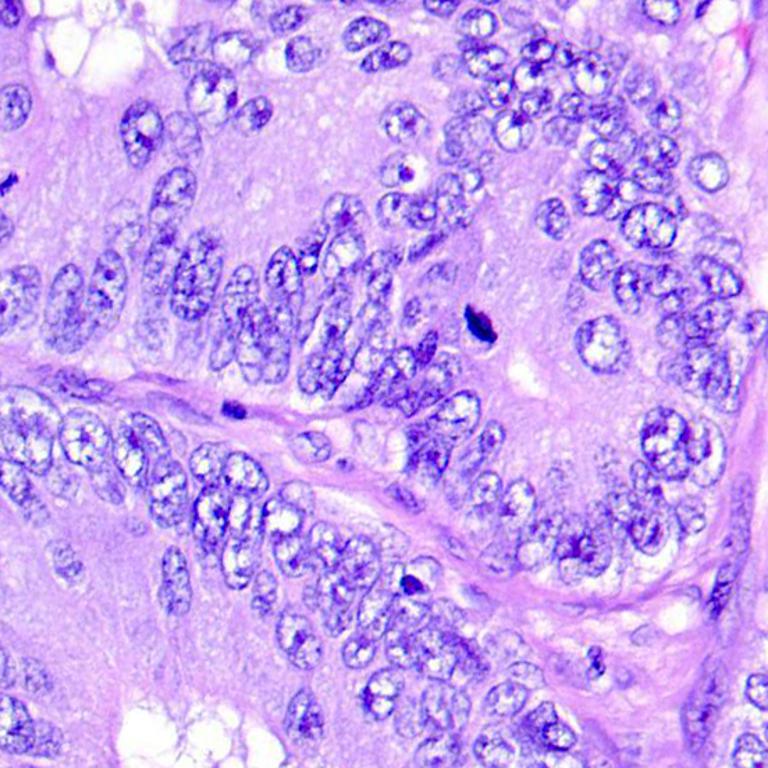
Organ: colon
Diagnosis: adenocarcinomas